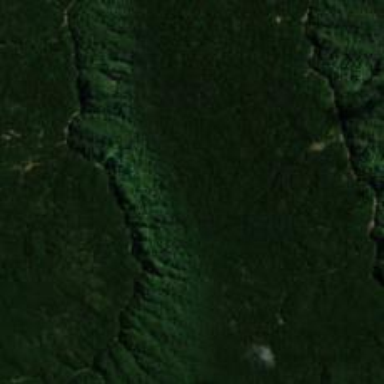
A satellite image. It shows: Natural ridge.